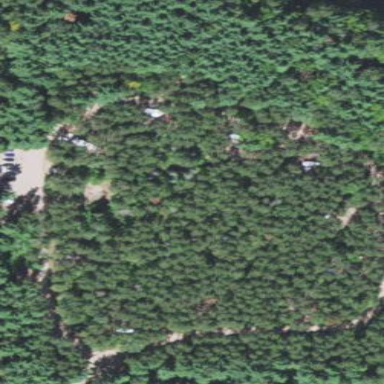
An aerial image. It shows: Campsite designated for tourism.